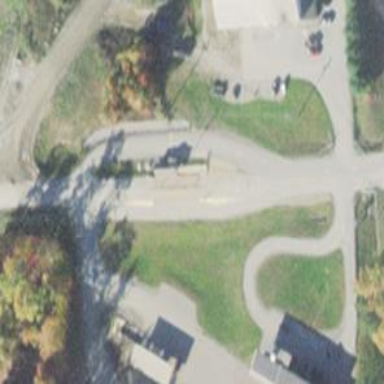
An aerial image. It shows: Weighbridge on service road.